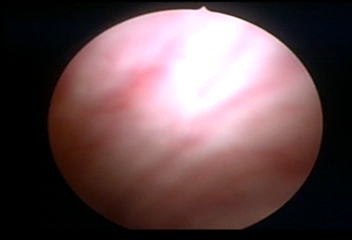
Modality: WLC
Class: Normal mucosa
Bladder cancer association: No